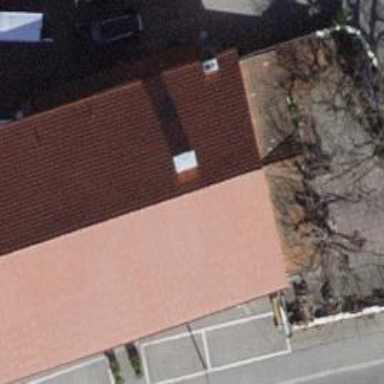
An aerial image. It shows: Restaurant.